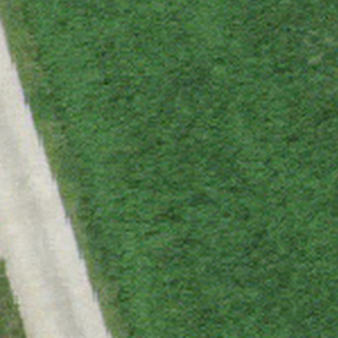
Label: other